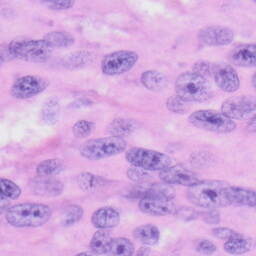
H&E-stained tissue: Skin